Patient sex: F
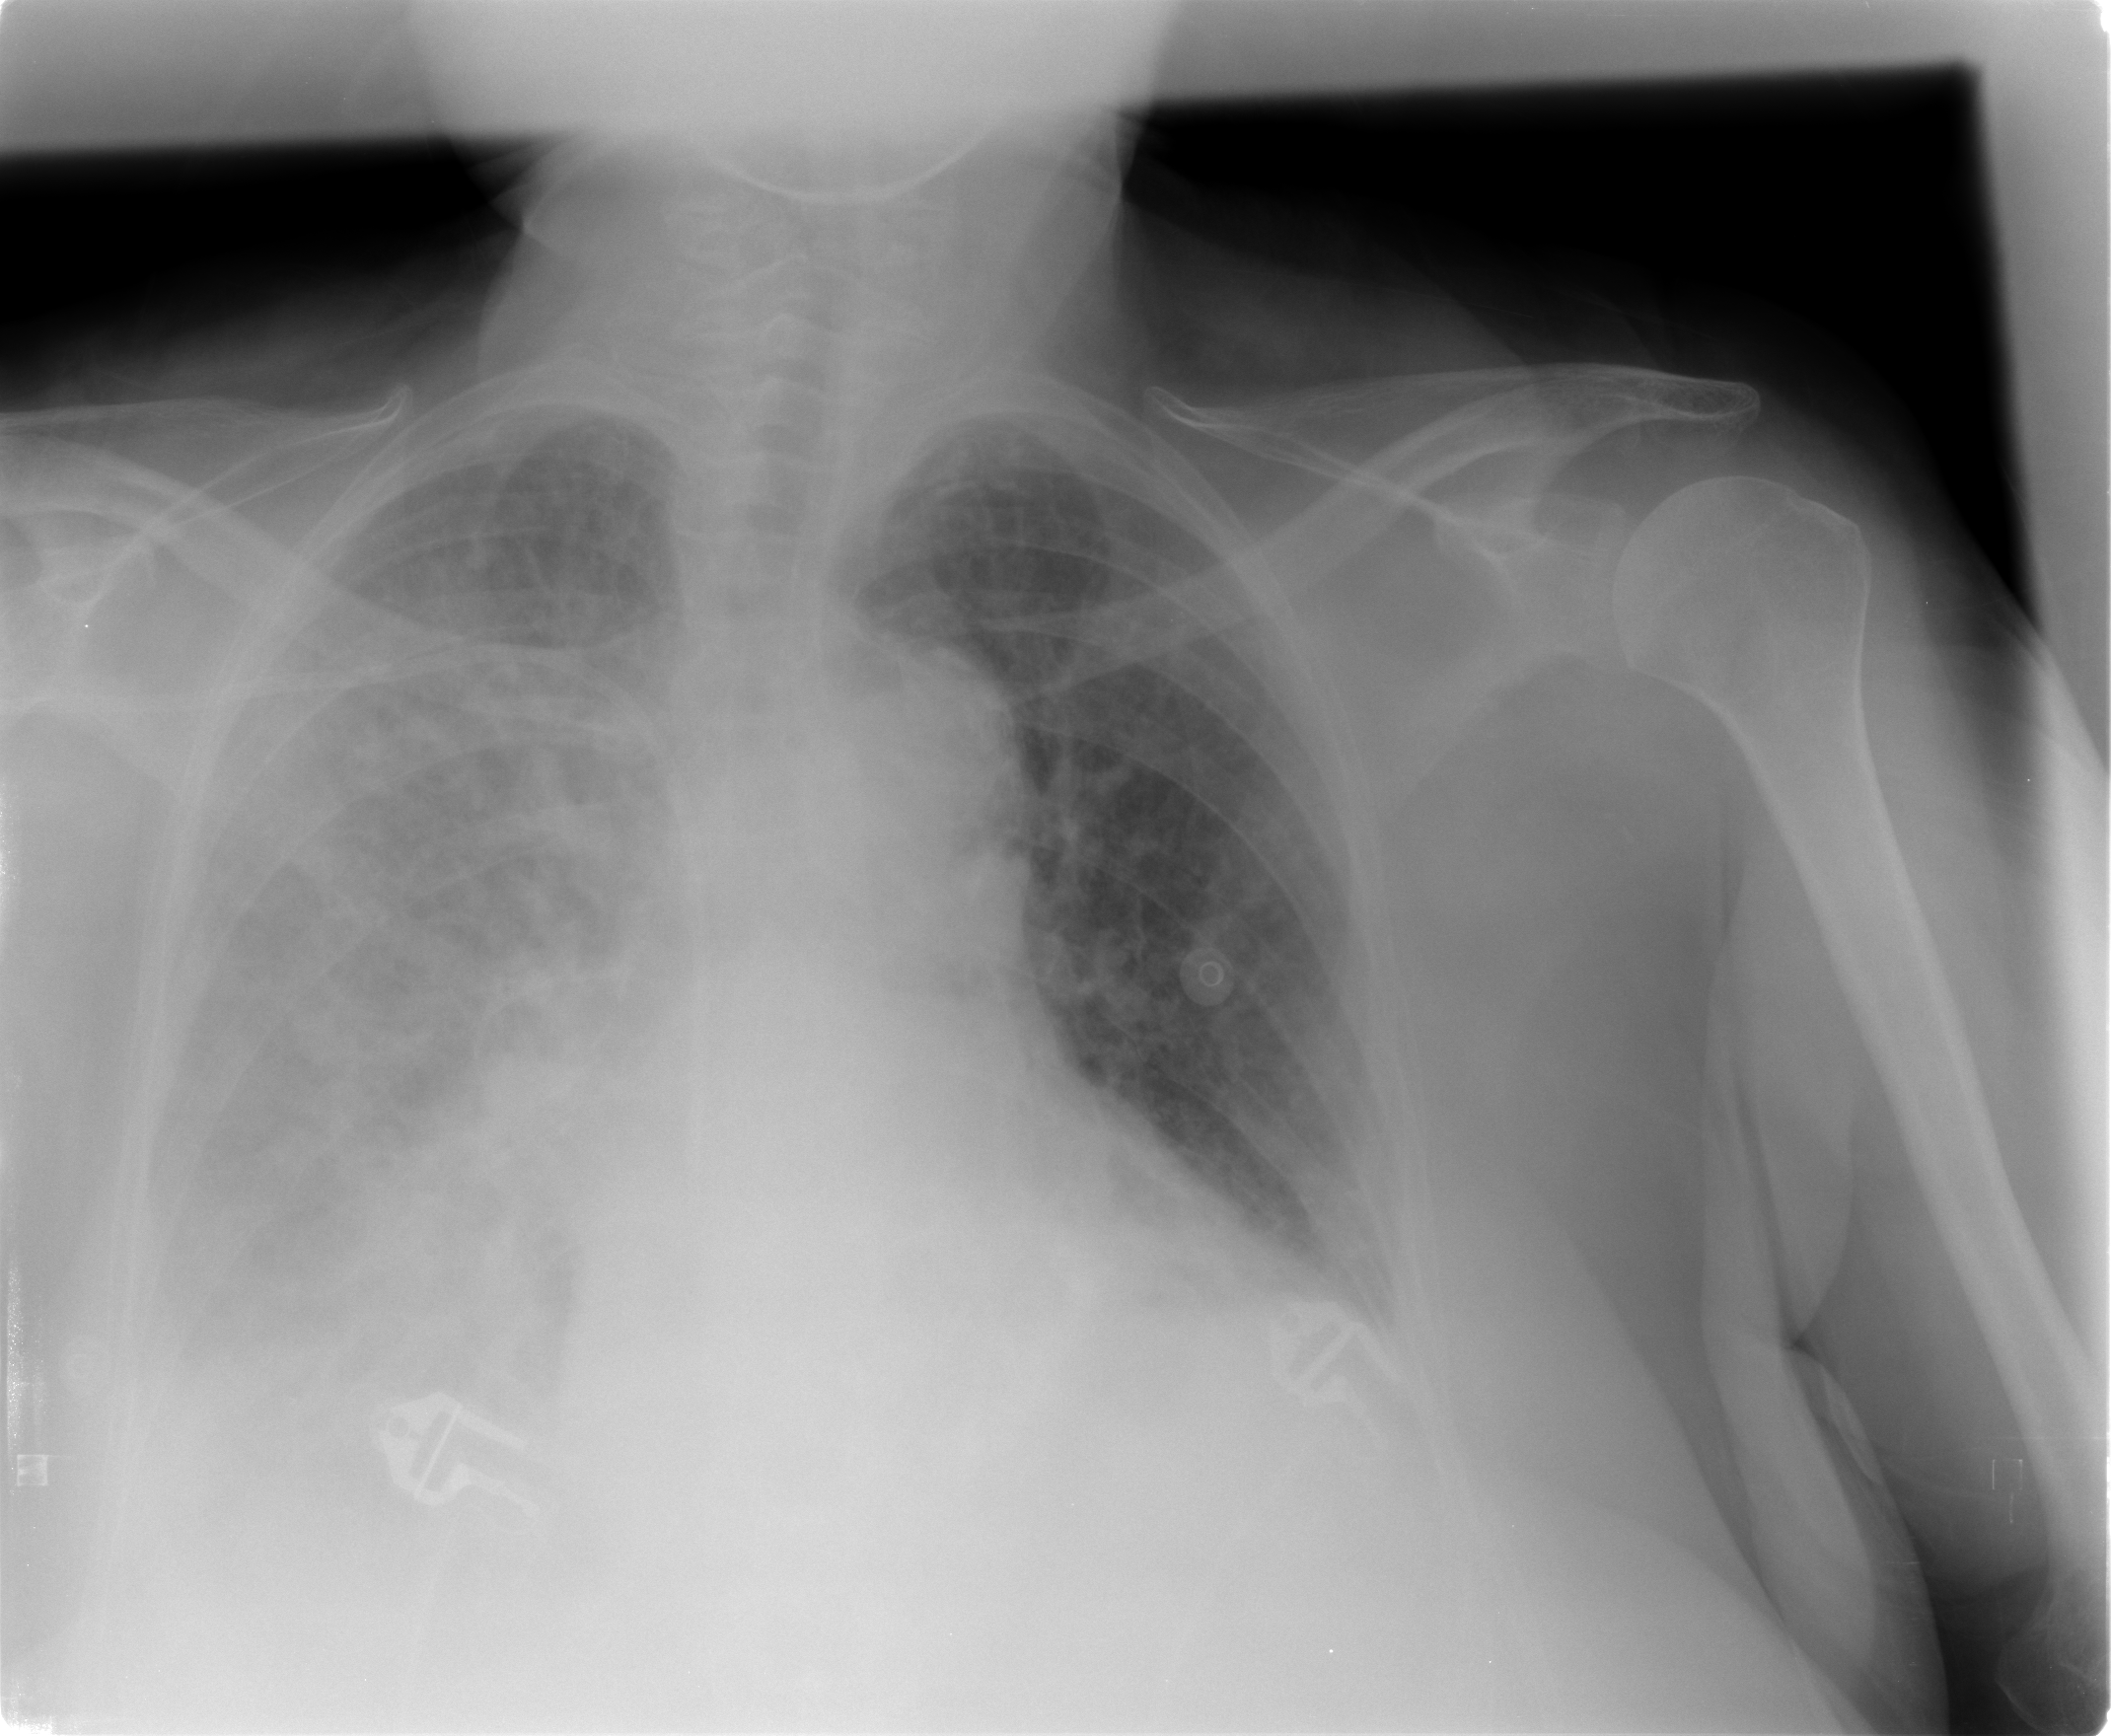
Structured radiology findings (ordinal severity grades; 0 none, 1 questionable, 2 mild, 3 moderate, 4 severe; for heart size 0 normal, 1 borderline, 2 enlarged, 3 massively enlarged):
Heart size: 2
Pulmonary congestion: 2
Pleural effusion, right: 3
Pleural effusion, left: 1
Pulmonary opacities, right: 3
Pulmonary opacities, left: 1
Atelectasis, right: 3
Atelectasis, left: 2